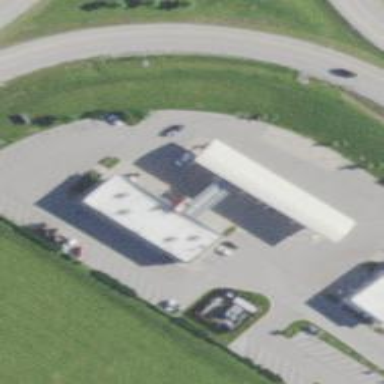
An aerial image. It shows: Convenience shop.